Question: I got a GUI to make and I've tried so many ways, but I can't seem to build it correctly, I always get the layouts wrong and my application gets all messed up. I just want some help on how to build something close to the GUI in the image, except the image part, that isn't necessary. Doesn't need to be exactly like it, I just need some ideas of what layouts to use and how. Thanks

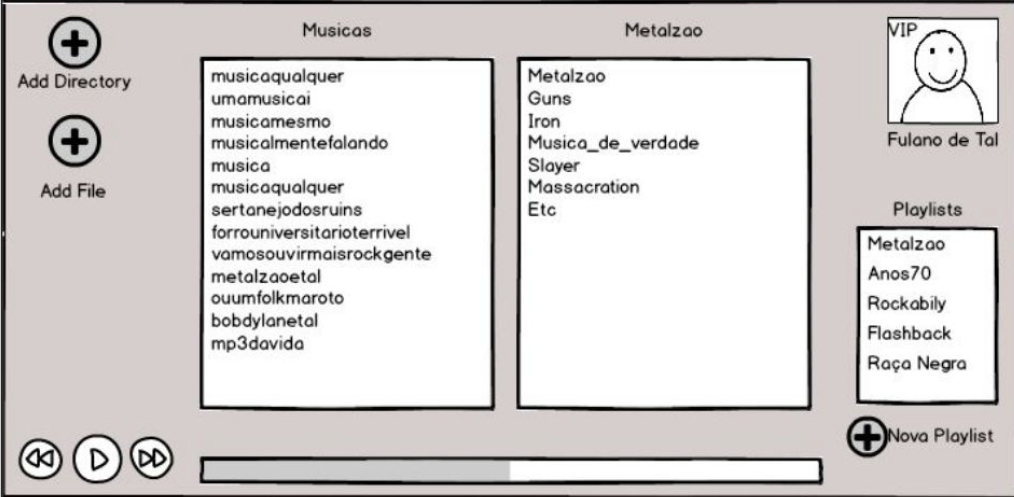
Answer: As with all problems, start by breaking it down into manageable chunks.
Associate the various UI elements together into groups of "functionality" and separate them into separate components - this way you can focus on the individual layout requirements for each section
<URL>
From this, I would then focus on breaking down each group into individual components and focus on there core functionality
<URL>
So this is pretty basic, I'd use a 'GridBagLayout' because it would allow me to anchor the components to the top position of the container. You could also use the 'VerticalLayout' from SwingX
<URL>
So, there are a number of possibilities, but, because it would be simple to do, I'd use a 'GridBagLayout', as it would allow me to provide more space for the two lists
<URL>
A little more complicated, but still, 'GridBagLayout', as it allows more control over providing space to individual components
<URL>
And, 'GridBagLayout' for all the reasons highlighted above.
# Finally...
Bringing it all together...
I'd probably start by placing the green, blue and yellow sections into a separate container (using, surprise, a 'GridBaglayout', as it allows for components to expand cells) and then combine it with the purple section onto a container using a 'BorderLayout'
I would recommend that you take the time to look at <URL> and try somethings and see what does and doesn't work.